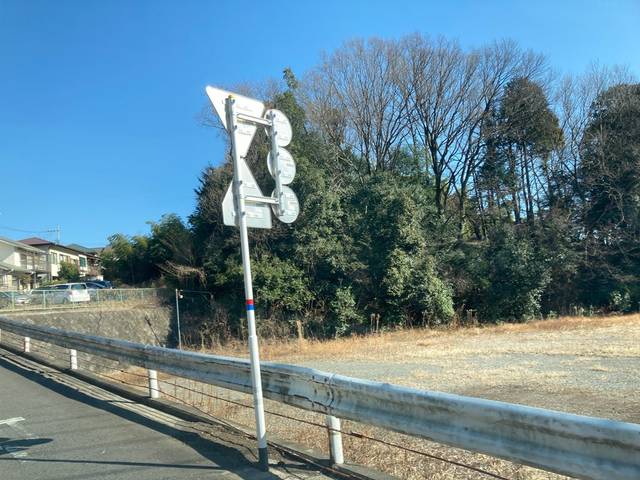
Region: Japan
Coordinates: 35.78, 139.427